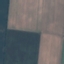
Label: AnnualCrop